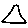
Label: triangle